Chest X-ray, PA view. Patient: 57 years old, sex F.
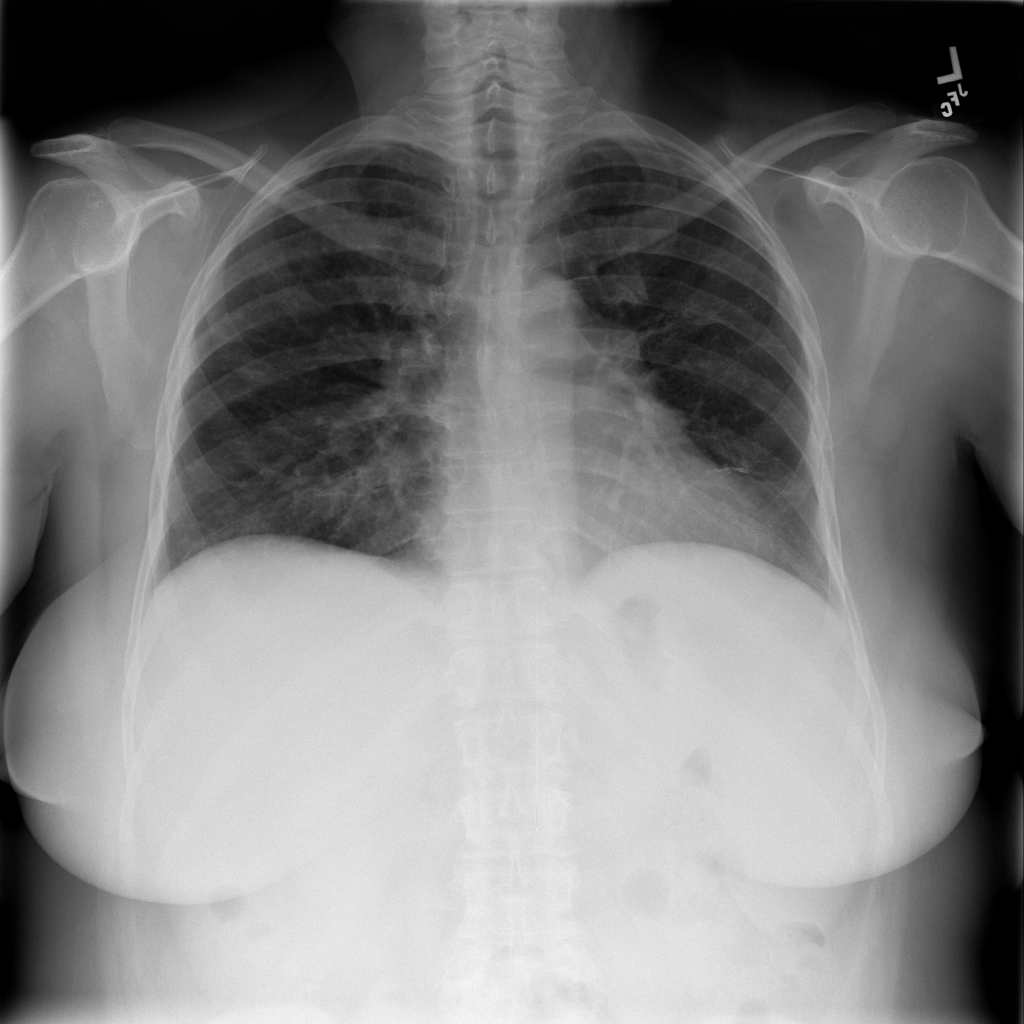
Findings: No Finding